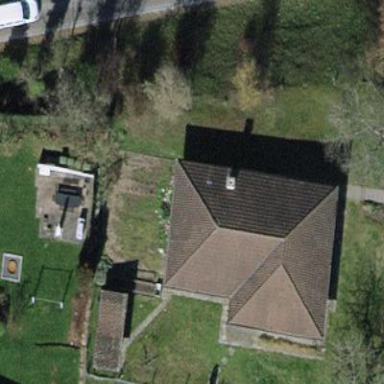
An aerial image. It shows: Hipped roof house.